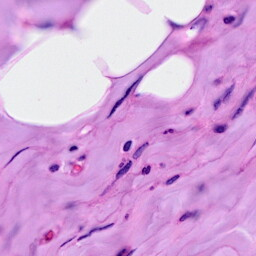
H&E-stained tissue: Breast